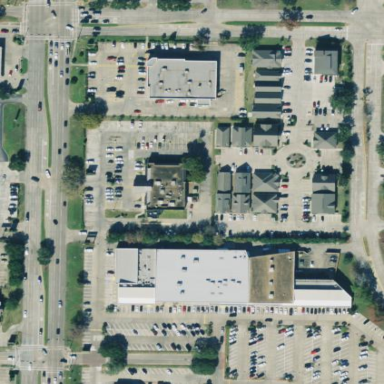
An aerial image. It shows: Retail area.